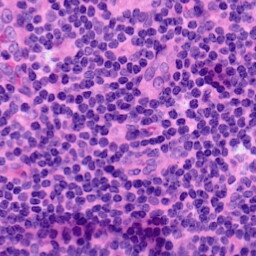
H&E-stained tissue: LymphNode